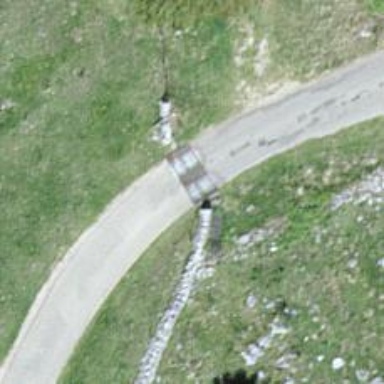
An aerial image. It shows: Cattle grid.